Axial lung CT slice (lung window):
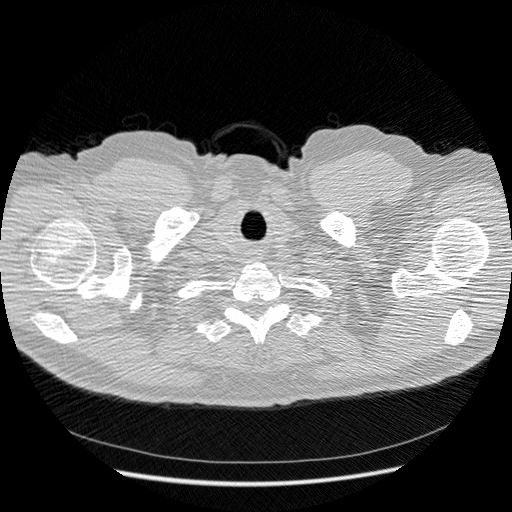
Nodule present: no